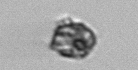
Label: Dinophyceae